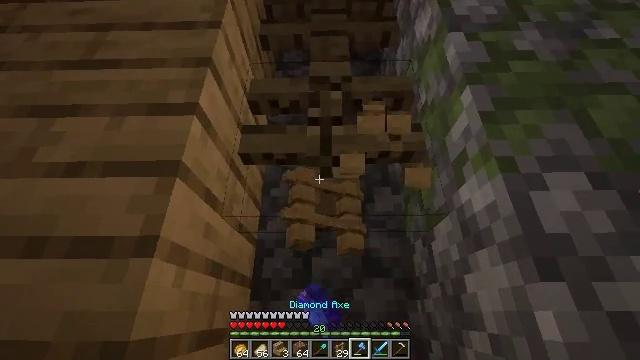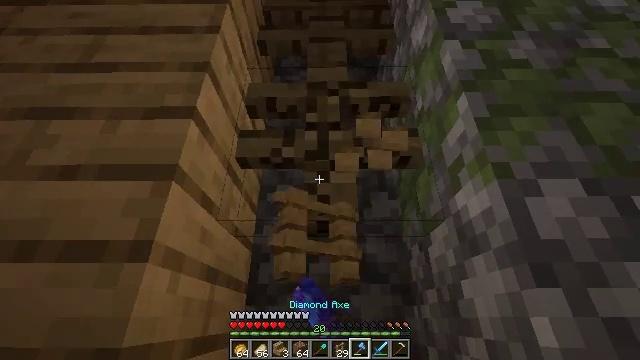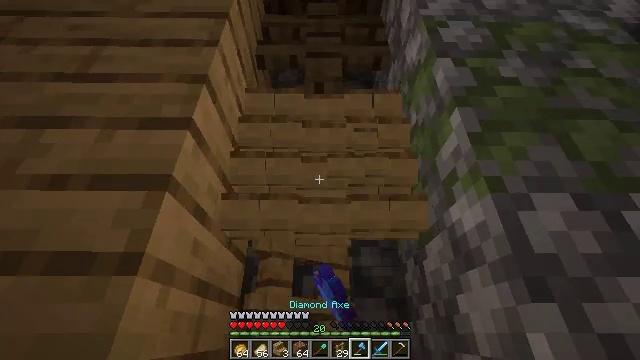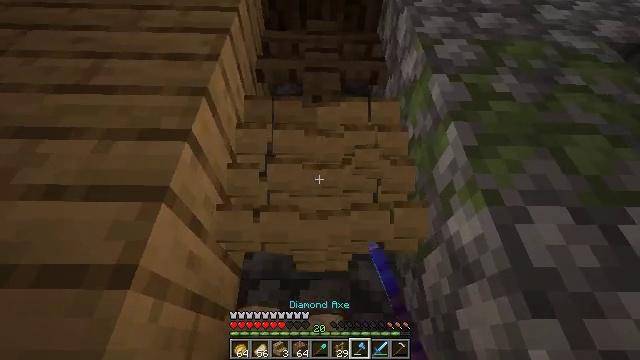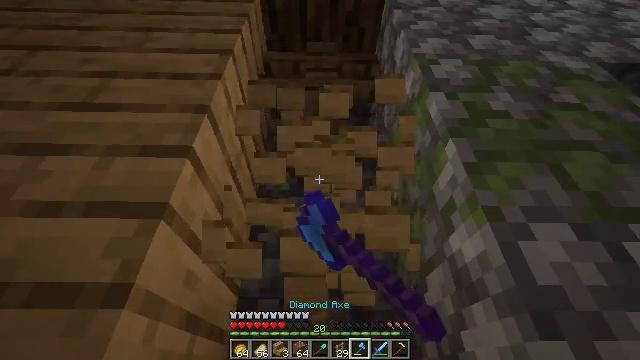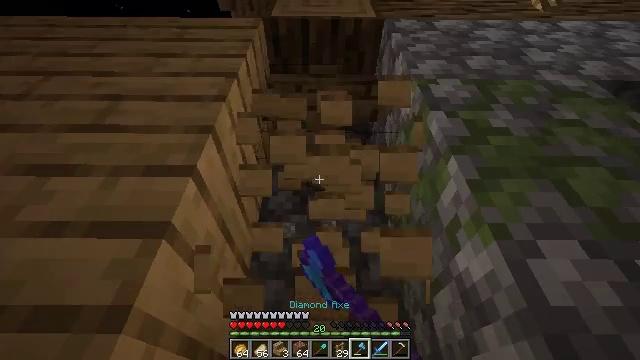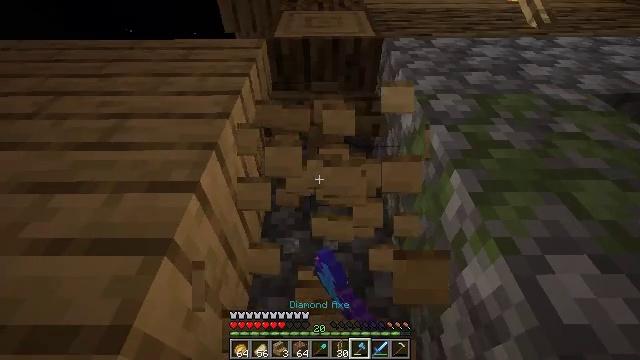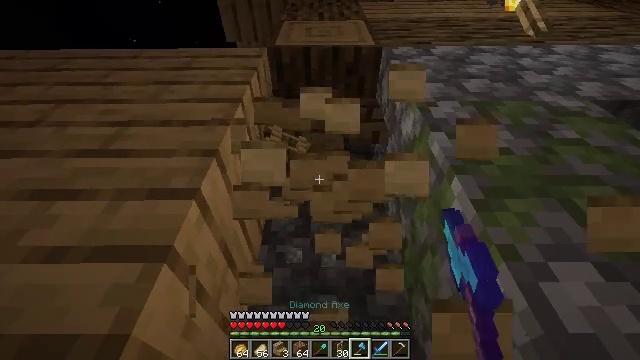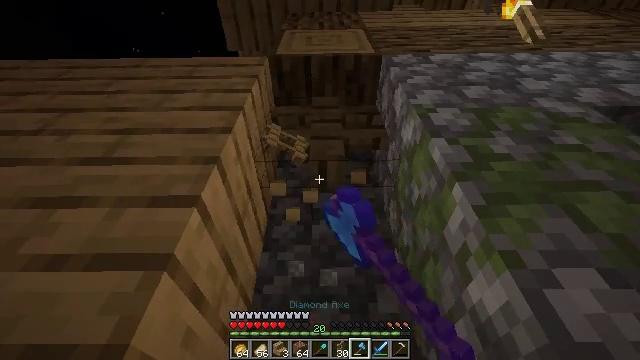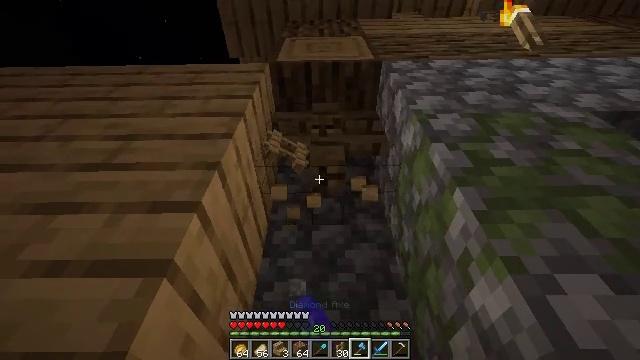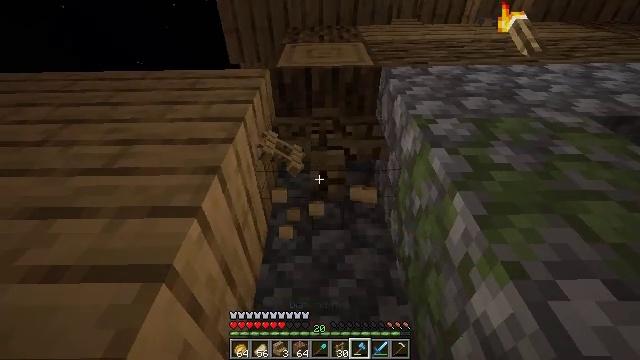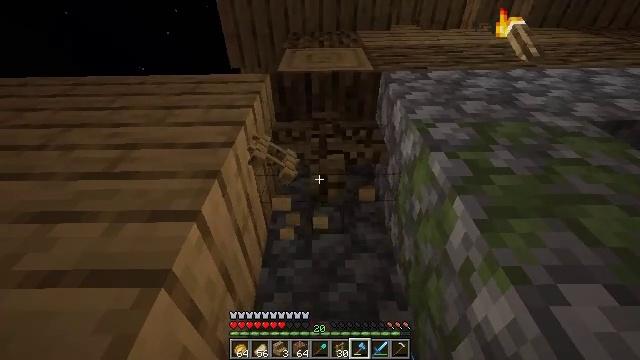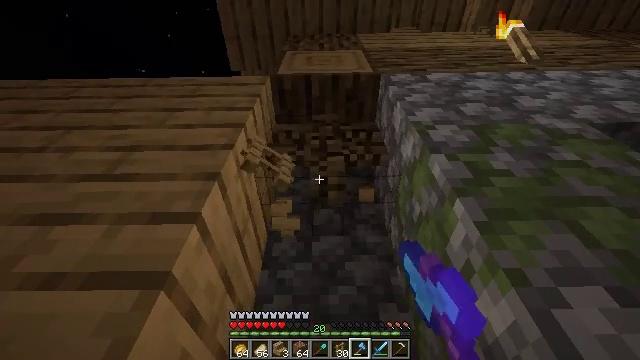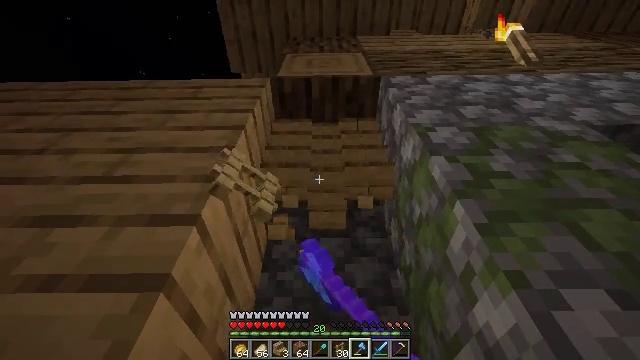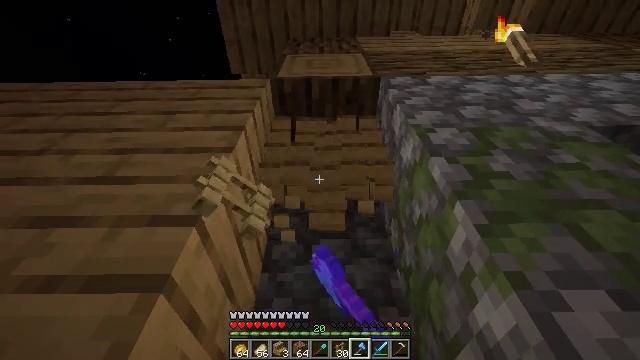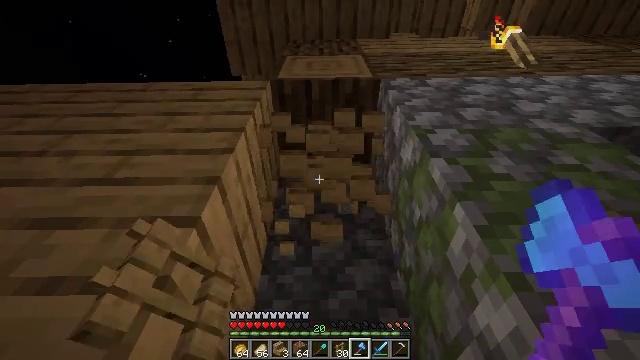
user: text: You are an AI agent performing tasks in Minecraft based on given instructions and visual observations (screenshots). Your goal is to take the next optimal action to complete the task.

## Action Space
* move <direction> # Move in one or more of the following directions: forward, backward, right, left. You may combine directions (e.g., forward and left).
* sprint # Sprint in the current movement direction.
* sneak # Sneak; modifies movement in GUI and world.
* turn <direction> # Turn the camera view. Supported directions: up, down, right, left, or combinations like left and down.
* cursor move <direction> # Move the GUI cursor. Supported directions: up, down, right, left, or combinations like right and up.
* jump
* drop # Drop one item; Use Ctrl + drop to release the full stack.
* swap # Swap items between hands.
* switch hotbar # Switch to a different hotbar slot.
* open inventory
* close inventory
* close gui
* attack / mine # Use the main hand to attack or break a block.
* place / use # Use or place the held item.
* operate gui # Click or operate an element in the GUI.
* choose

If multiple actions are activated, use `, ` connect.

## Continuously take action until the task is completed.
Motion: motion action
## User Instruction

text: Mine the oak fence from the structure.
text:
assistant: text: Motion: turn up, attack / mine
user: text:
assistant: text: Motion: turn right and up, attack / mine
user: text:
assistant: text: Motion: turn up, attack / mine
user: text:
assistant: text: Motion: turn up, attack / mine
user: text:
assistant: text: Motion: turn up, attack / mine
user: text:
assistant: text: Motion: turn up, attack / mine
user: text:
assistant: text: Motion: turn up, attack / mine
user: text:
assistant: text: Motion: turn up, attack / mine
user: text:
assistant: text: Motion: turn up, attack / mine
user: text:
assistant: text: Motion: turn up, attack / mine
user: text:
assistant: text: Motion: attack / mine
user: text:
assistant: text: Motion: attack / mine
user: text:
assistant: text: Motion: attack / mine
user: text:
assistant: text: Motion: attack / mine
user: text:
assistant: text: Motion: attack / mine
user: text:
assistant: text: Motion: attack / mine
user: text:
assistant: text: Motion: attack / mine
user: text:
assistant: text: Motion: attack / mine